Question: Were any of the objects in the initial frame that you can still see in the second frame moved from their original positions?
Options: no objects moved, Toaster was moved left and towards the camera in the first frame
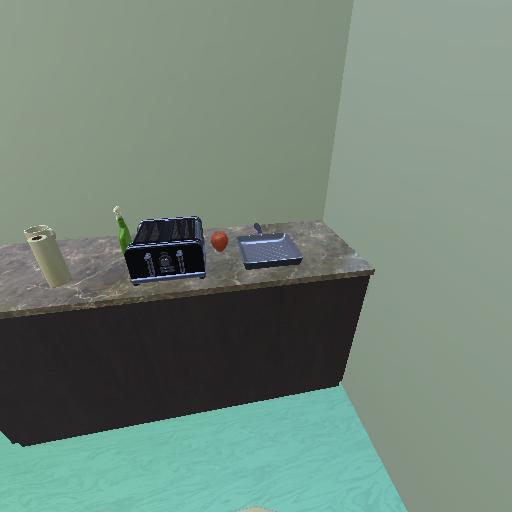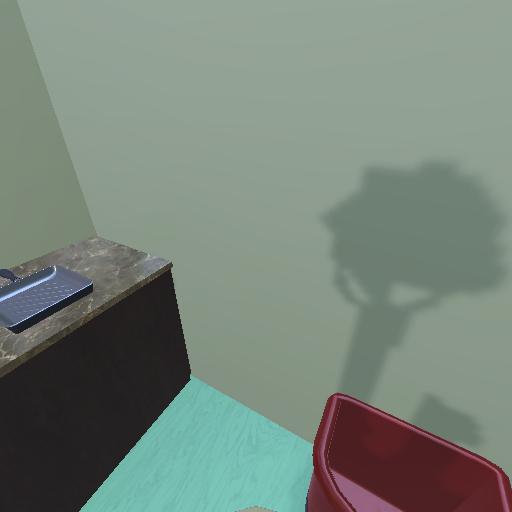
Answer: no objects moved